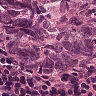
Metastatic tissue present: yes